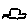
Label: car